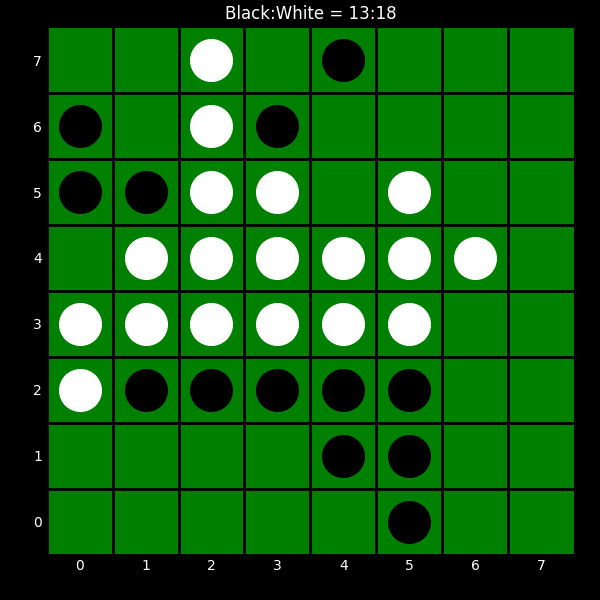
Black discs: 13
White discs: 18